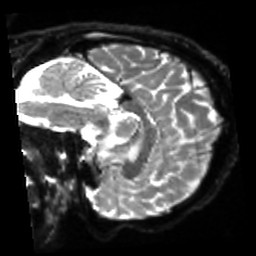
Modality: sbref
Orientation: sagittal
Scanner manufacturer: siemens
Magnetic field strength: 3 T
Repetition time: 4 s
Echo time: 0.0594 s